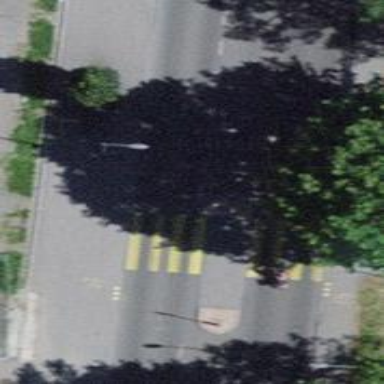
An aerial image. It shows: Uncontrolled zebra crossing on the road.